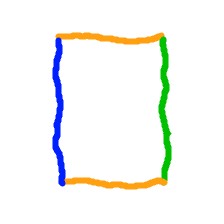
Shape: rectangle